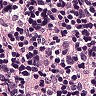
Metastatic tissue present: no